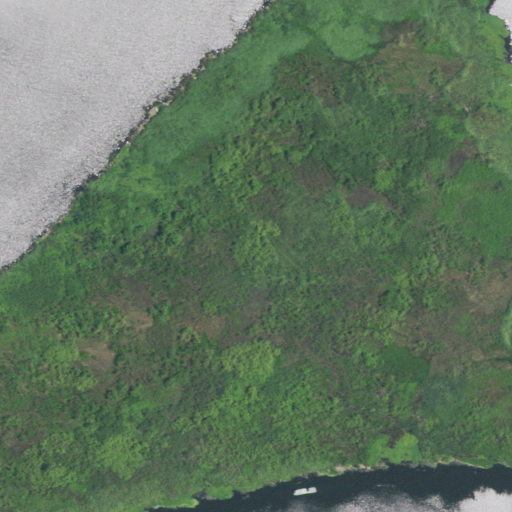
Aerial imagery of island in California named Purakkun Island containing woody wetlands, open water, and herbaceous wetlands